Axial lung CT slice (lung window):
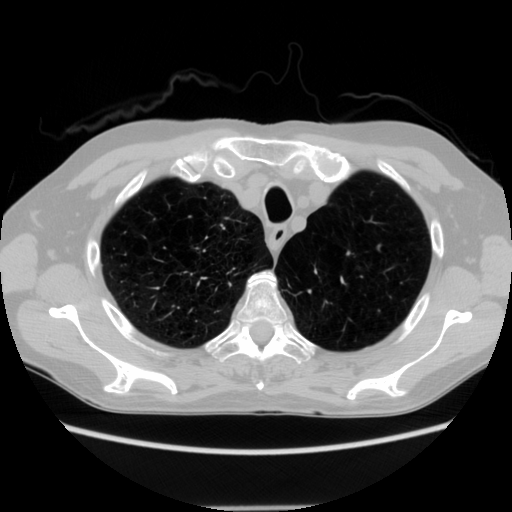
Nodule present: no